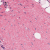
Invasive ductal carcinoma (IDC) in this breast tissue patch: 0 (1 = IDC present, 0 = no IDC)